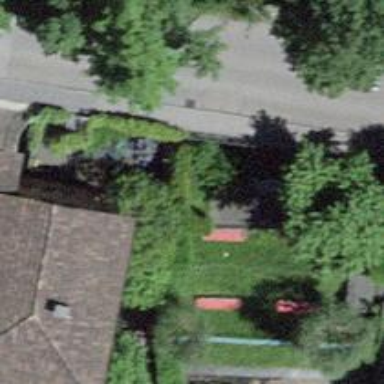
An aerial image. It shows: Red bench.